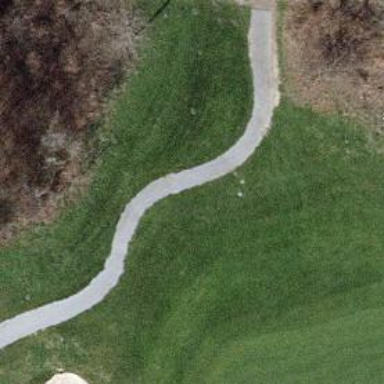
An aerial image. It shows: Designated path for golf carts.